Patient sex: M
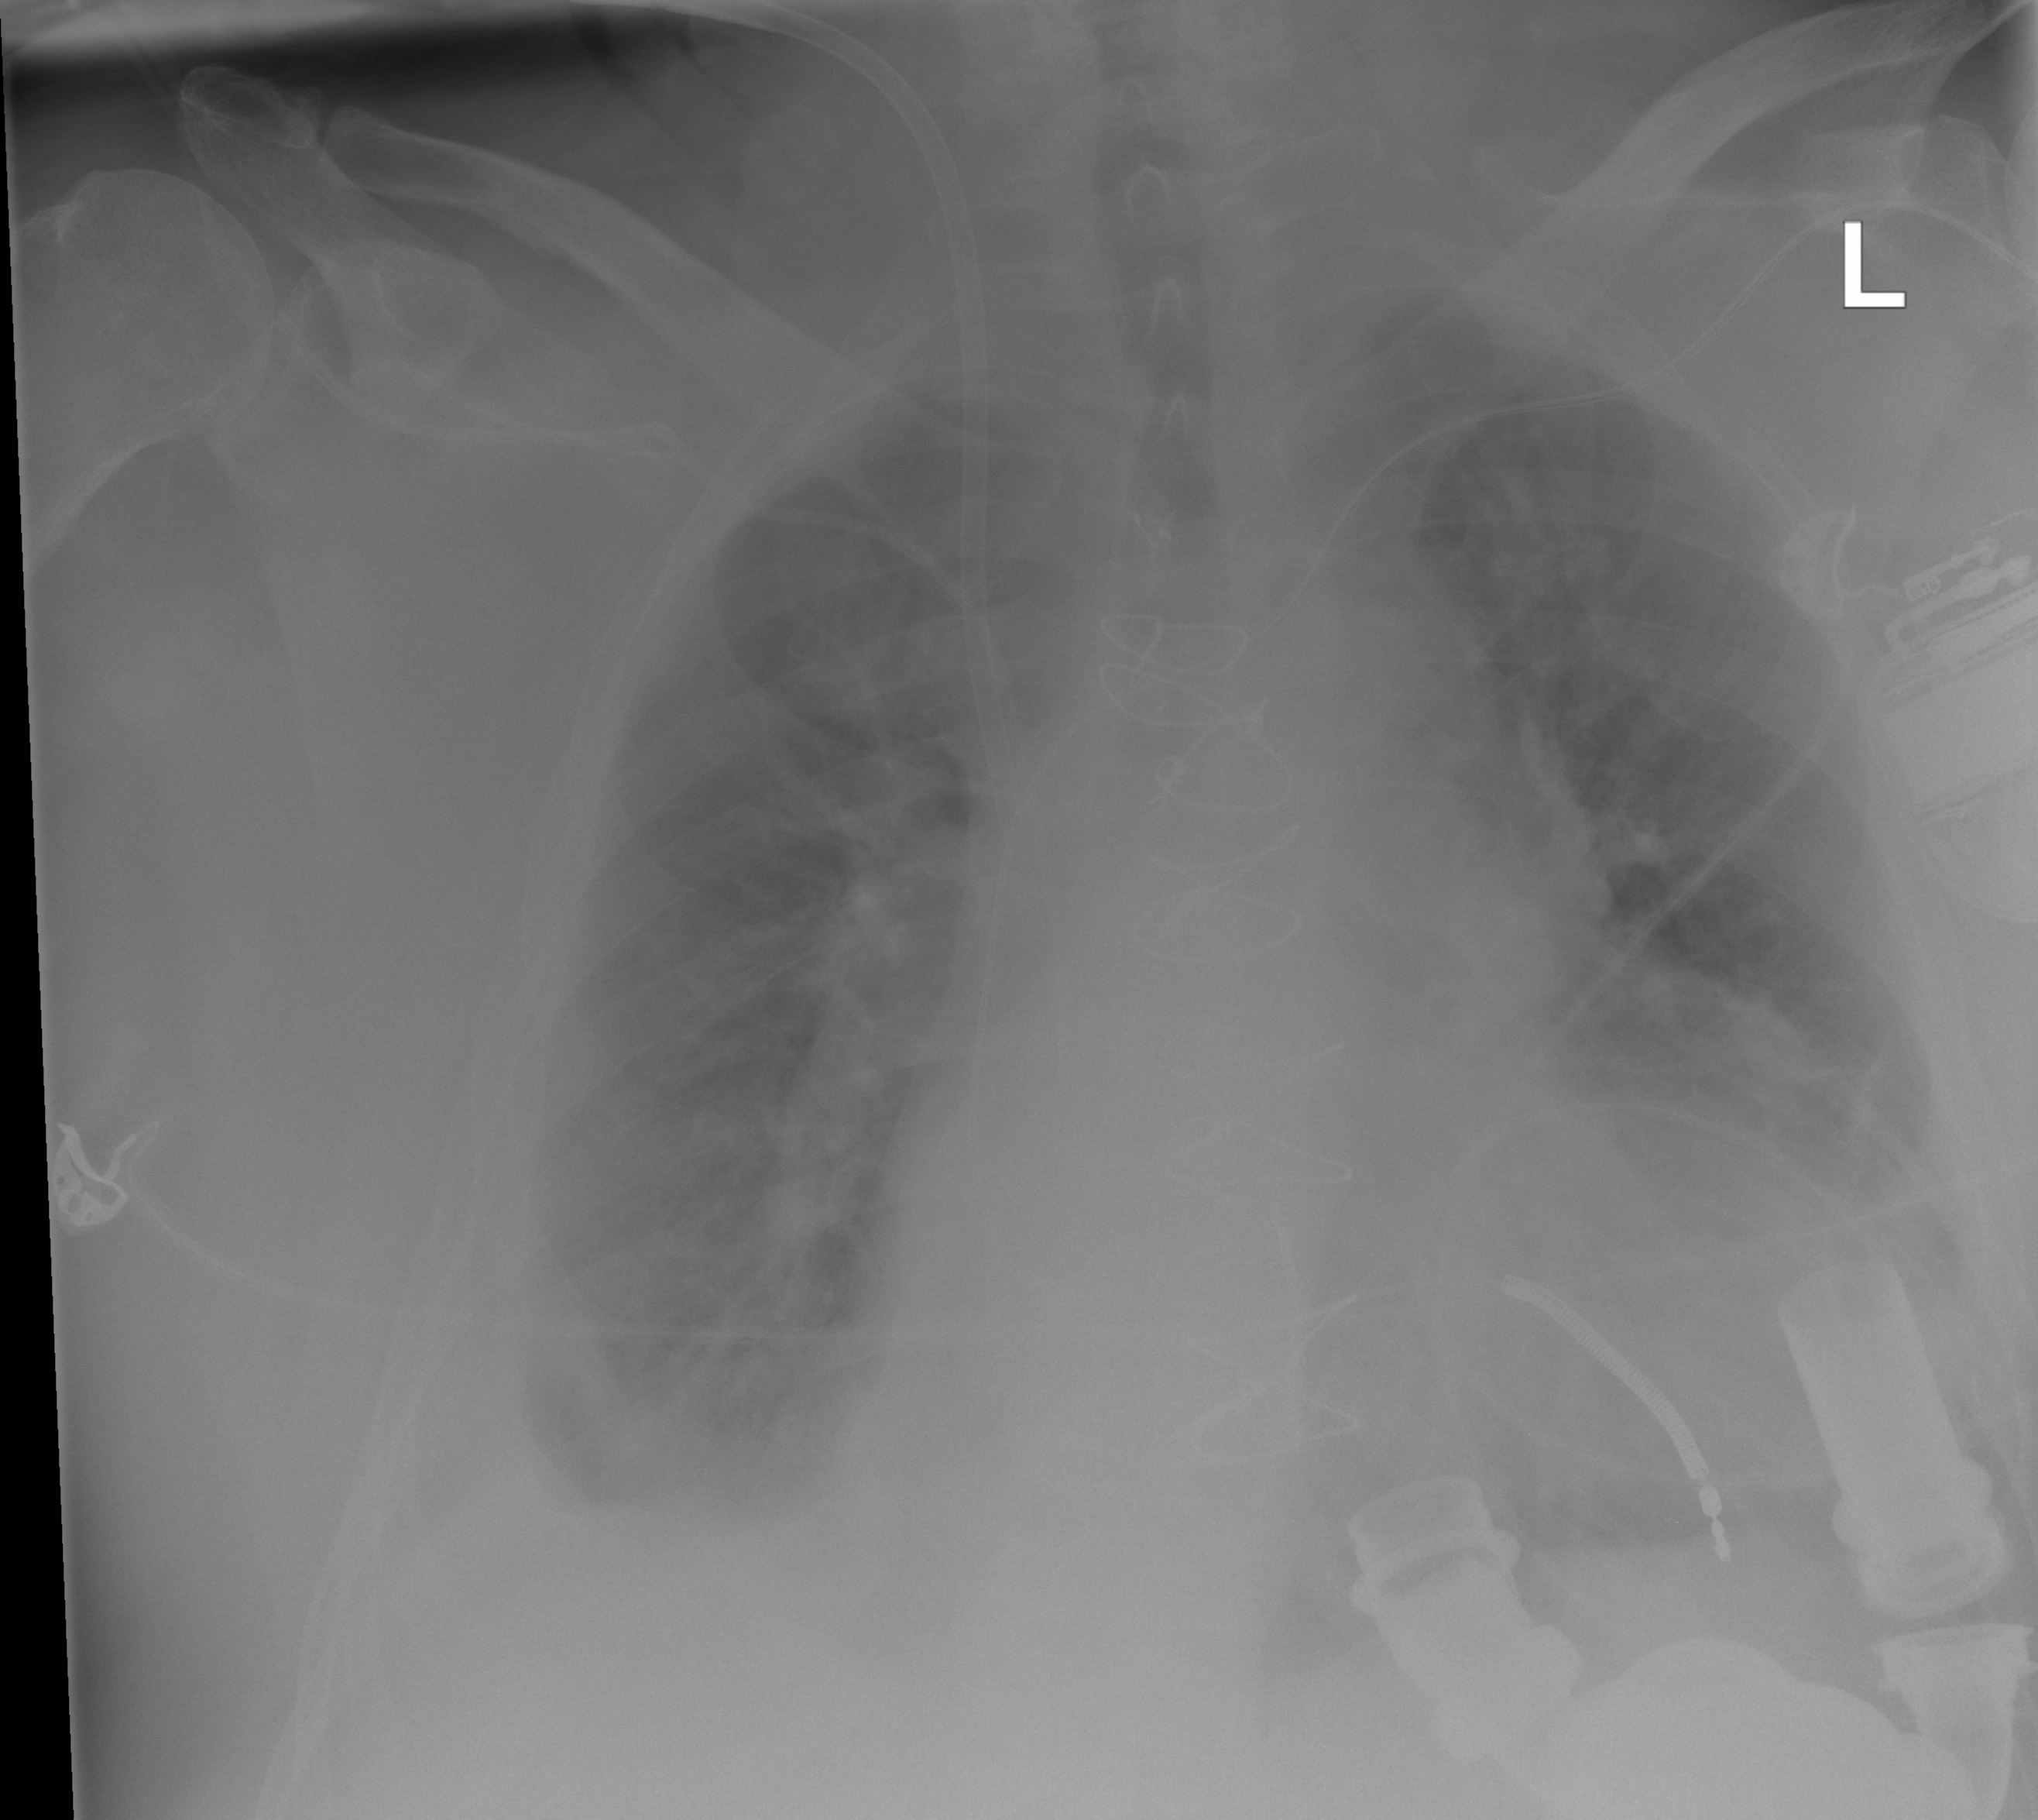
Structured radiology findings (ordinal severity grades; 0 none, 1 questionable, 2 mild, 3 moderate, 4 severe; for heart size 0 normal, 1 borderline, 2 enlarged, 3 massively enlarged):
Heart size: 2
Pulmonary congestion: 1
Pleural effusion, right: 2
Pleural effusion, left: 1
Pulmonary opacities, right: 0
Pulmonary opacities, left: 0
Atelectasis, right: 2
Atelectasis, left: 2